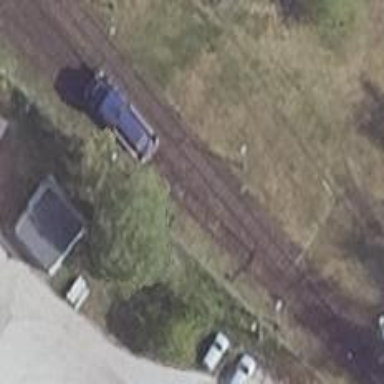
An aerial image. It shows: Railway switch.